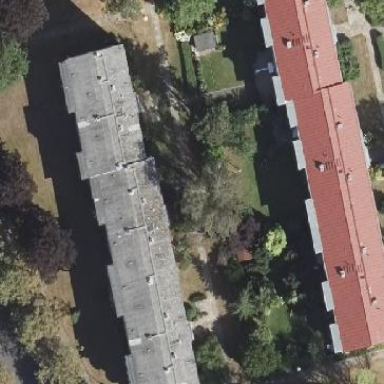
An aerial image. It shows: Gabled roof adorns the apartments building.